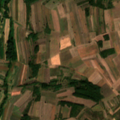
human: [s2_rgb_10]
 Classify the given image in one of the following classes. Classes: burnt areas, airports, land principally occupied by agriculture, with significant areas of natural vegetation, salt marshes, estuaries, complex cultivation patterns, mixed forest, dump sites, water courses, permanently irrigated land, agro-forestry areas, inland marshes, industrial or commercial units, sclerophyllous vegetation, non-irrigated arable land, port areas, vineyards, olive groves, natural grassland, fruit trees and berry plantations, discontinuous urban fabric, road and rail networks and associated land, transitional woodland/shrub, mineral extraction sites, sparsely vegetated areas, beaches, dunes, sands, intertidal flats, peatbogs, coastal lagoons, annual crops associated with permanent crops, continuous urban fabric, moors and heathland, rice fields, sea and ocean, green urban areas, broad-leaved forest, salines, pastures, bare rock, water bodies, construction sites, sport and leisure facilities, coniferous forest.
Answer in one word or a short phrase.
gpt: non-irrigated arable land, complex cultivation patterns, land principally occupied by agriculture, with significant areas of natural vegetation, transitional woodland/shrub